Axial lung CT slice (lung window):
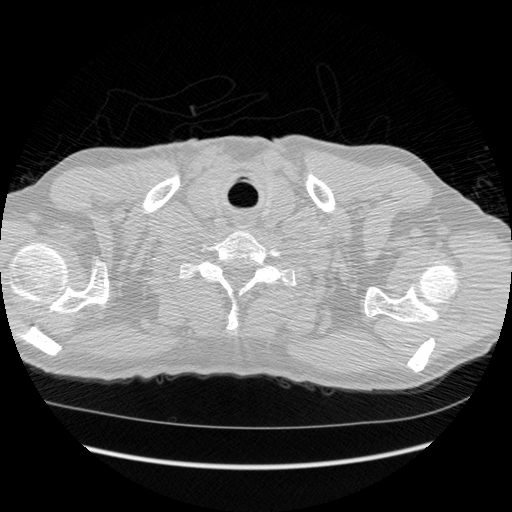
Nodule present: no